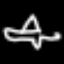
Label: airplane